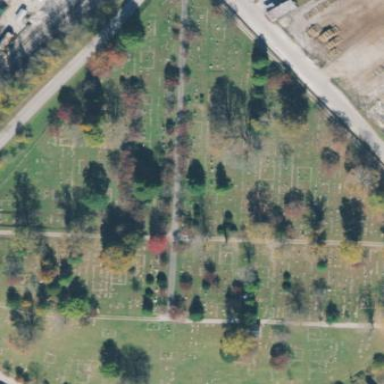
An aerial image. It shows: Cemetery.